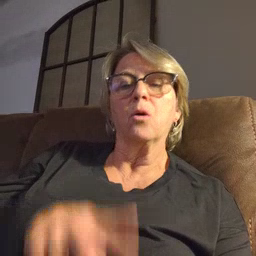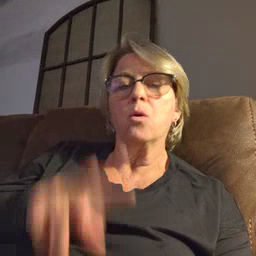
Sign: pig